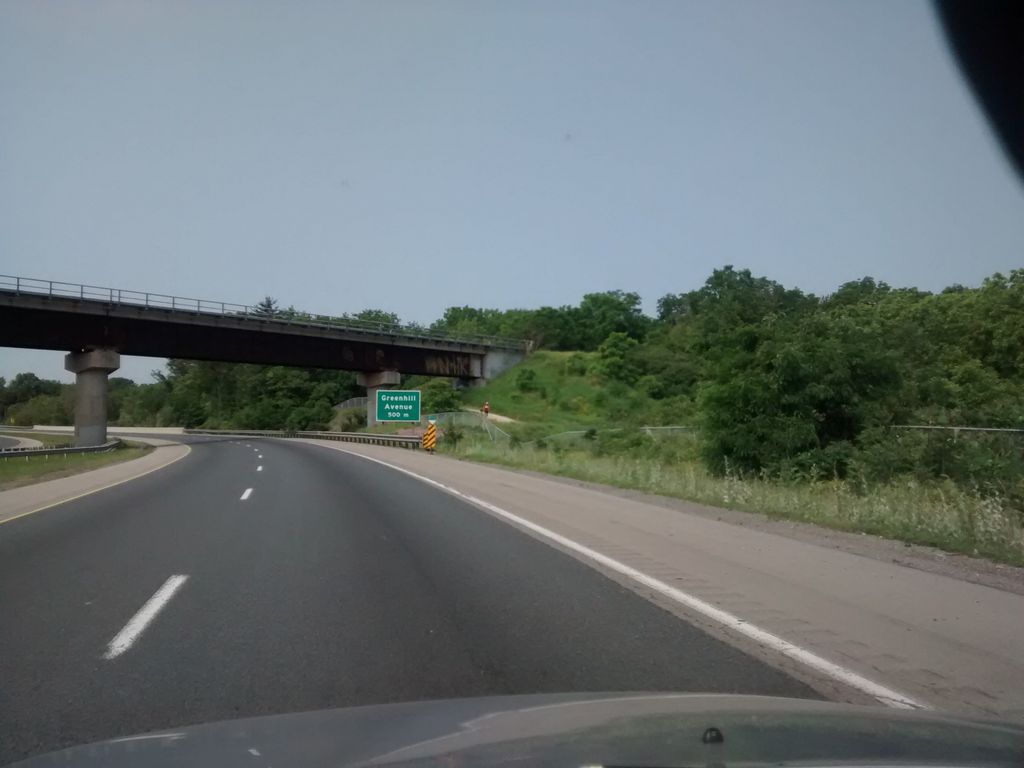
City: hamilton